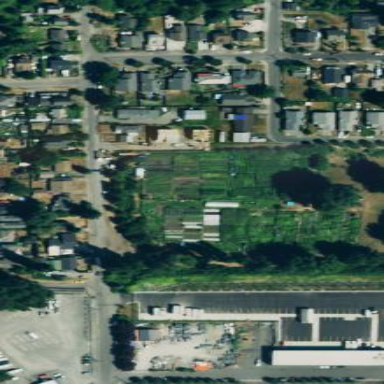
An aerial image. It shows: Area designated for allotments.